Field crop: maize
Growth stage: 2
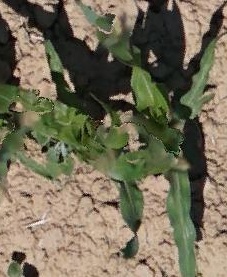
Species: maize